Here is the raw acceleration-versus-time signal recorded on a bearing housing. Classify the bearing condition as one of: normal, inner_race, outer_race, ball.
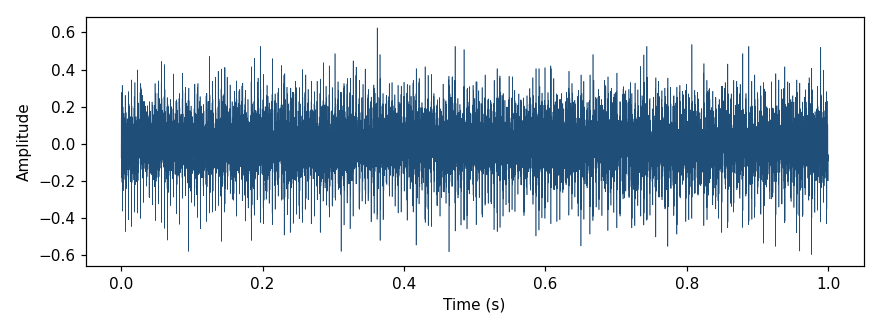
Answer: outer_race